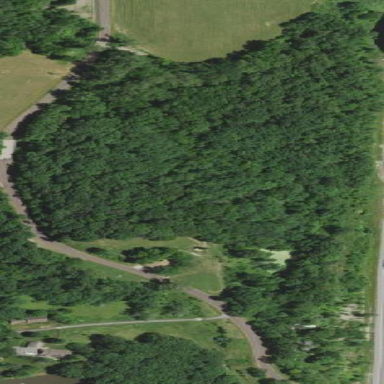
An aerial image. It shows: Deciduous broadleaved woodland.